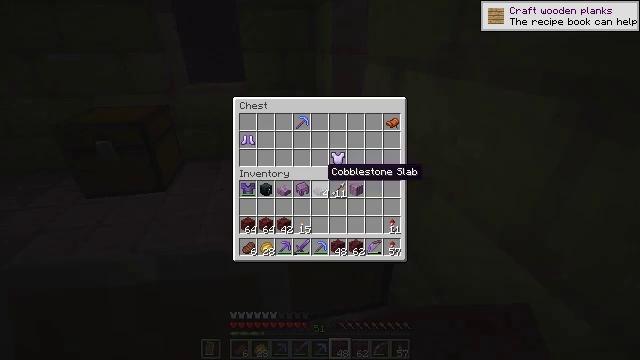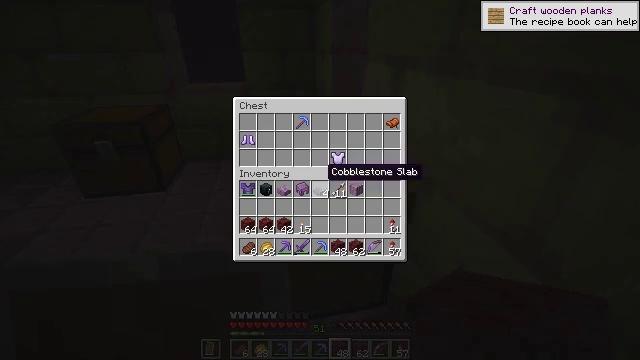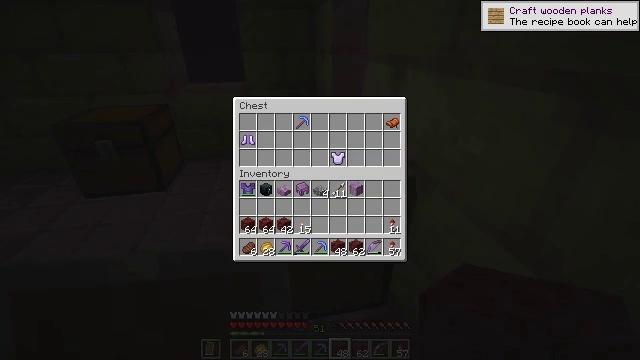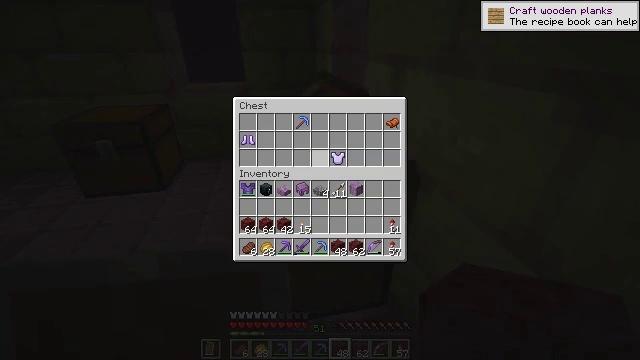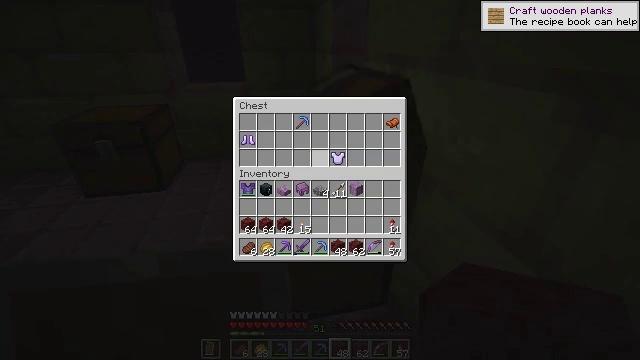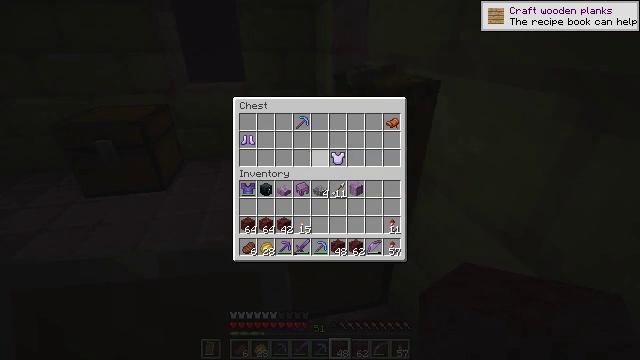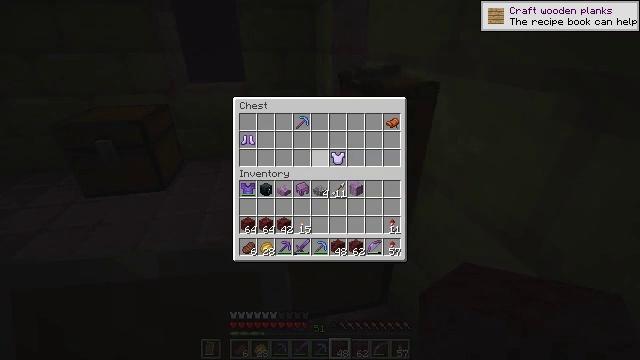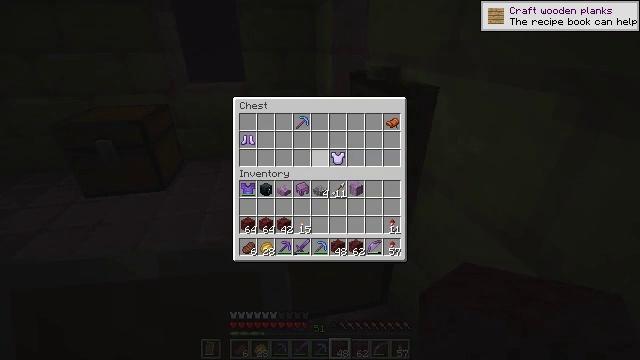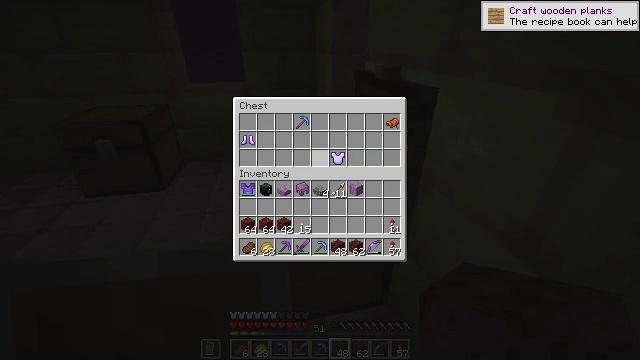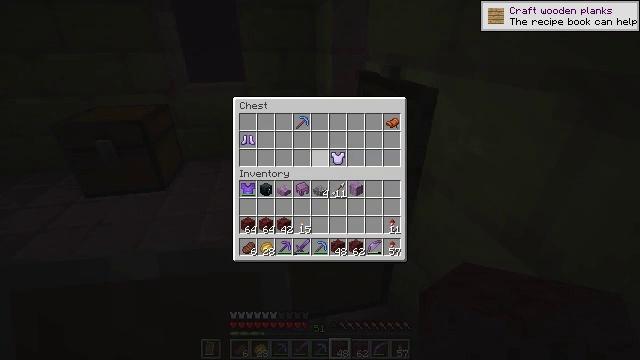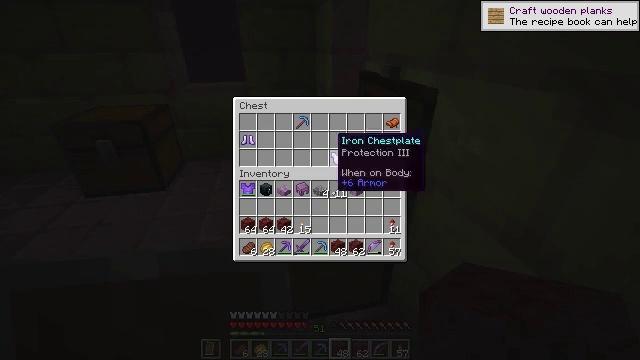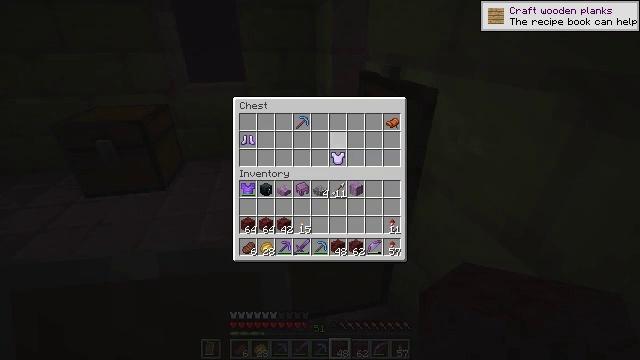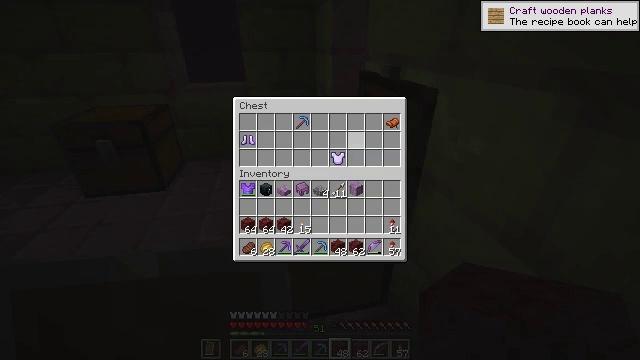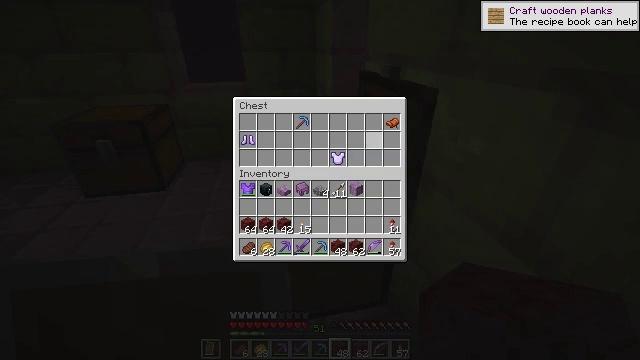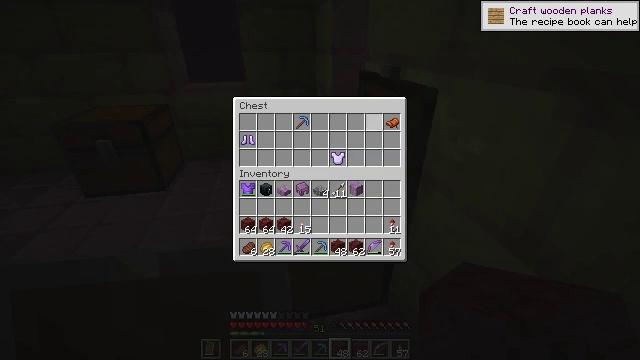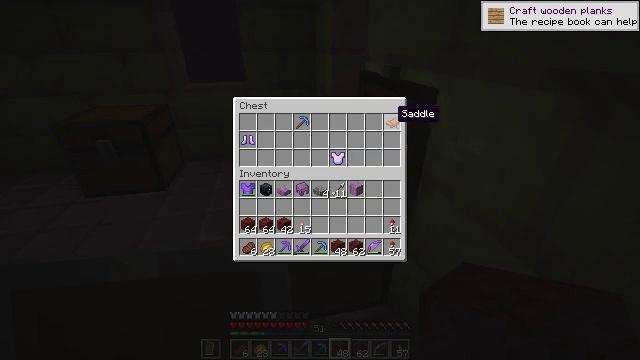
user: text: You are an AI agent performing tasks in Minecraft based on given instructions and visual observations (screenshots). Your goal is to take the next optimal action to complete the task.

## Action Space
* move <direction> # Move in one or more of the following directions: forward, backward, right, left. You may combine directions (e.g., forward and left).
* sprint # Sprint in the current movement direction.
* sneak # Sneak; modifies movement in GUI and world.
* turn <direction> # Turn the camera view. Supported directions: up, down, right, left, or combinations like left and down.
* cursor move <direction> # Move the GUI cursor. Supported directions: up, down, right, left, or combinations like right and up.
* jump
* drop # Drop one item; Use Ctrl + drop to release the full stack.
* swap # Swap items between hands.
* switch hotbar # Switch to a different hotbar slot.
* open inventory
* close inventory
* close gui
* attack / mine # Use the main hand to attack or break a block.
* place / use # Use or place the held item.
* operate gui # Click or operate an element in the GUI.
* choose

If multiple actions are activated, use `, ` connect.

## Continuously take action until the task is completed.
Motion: motion action
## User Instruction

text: Gather end stone bricks from a structure.
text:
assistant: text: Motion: no_op
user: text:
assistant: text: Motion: no_op
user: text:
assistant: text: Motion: cursor move up
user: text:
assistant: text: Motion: no_op
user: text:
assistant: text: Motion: no_op
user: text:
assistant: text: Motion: no_op
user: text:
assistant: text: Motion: no_op
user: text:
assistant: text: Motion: no_op
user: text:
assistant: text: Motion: no_op
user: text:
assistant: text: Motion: cursor move right and up
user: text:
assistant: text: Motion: cursor move right and up
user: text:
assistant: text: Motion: sneak, cursor move right
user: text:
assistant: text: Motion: sneak, cursor move right
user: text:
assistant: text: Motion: sneak, cursor move right
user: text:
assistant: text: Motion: sneak, cursor move right
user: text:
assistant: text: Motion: sneak
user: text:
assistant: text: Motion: sneak
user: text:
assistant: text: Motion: sneak
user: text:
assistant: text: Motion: sneak
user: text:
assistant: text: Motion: sneak
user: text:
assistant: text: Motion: sneak
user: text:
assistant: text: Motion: sneak, choose
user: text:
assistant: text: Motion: sneak, choose
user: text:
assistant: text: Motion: sneak, cursor move left
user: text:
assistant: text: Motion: sneak, cursor move left
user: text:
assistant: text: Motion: sneak
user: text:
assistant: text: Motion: sneak, cursor move down
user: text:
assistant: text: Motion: sneak
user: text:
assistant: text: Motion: sneak
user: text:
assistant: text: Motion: sneak